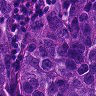
Metastatic tissue present: yes